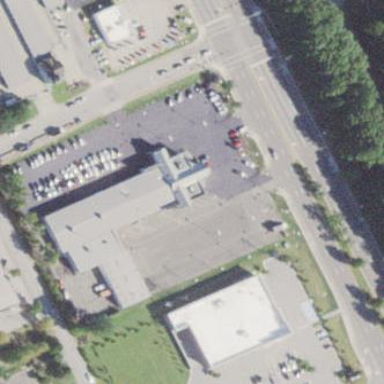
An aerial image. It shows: Car shop building.